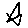
Label: star